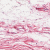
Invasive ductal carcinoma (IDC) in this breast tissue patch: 0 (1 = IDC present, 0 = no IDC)